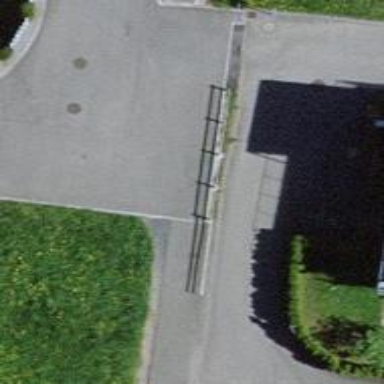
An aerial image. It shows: Wooden fence.